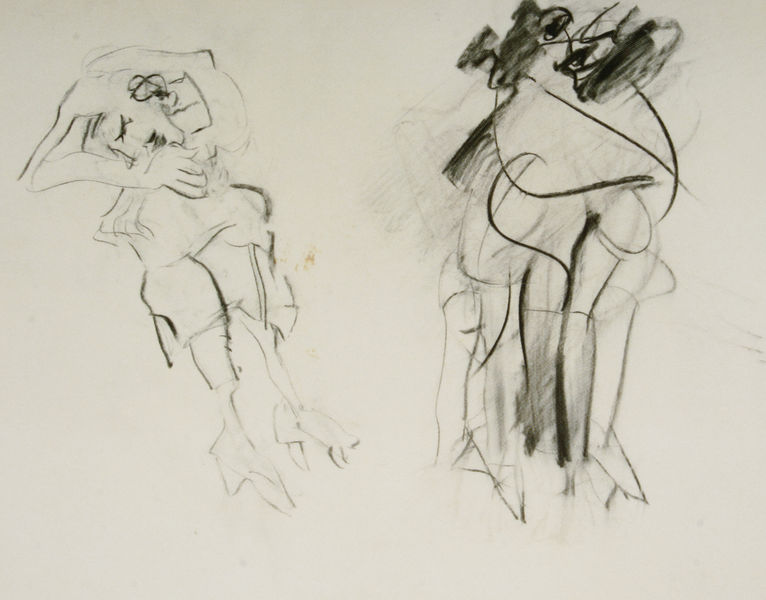
Titel: Untitled
Künstler: Willem De Kooning
Standort: Baden-Baden
Institution: Museum Frieder Burda
Schlagwörter: frau, schwarz, skizze, zeichnung, schuhe, abstrakt, modern, linien, kohle, strich, entwurf, skizzen, stricht, gekrakel